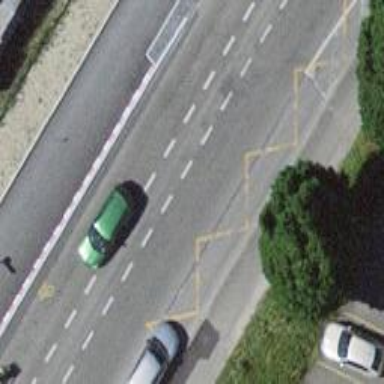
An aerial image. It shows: Bus stop for trolleybuses with designated stop position.